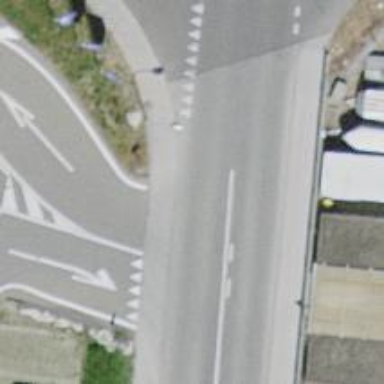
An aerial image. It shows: Tertiary road with asphalt surface and traffic calming measures.